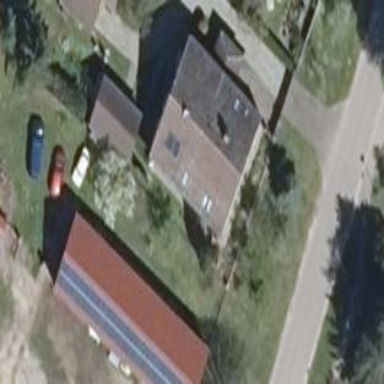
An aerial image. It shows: Building with gabled roof. The roof orientation is along the structure.